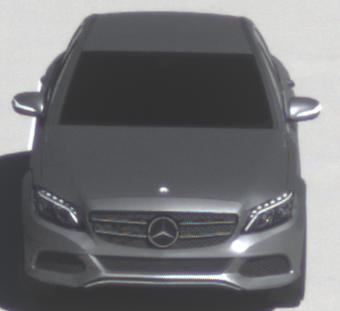
Make: Mercedes-Benz
Model: C 160
Detailed model: C-Class (205) Limousine
Model produced from: 2015/04
Model produced until: 2018/04
Doors: 4
Color: gray
Road condition: wet road
Daytime: midday
Contrast: high contrast